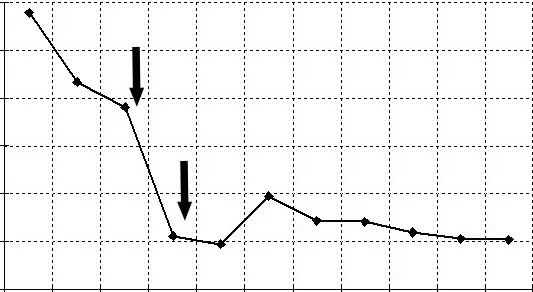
shows plasma platinum levels measured from day 3 to day 13 after the last cisplatin administration in mg platinum/kg plasma. Black arrows indicate the time of the two plasmaphereses, the black rhomboids the extent of platinum levels in mg/kg plasma.
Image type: chart (chart)